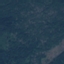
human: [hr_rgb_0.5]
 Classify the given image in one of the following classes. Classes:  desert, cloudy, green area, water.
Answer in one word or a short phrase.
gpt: green area